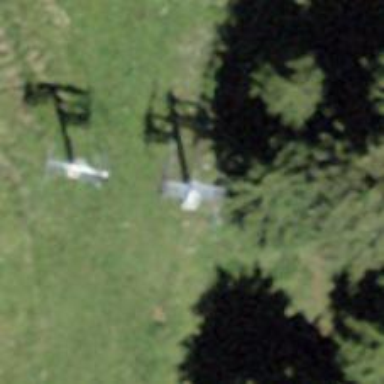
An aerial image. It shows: Pylon used for aerialway.